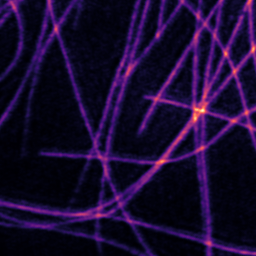
Label: Super-resolution Microtubules image